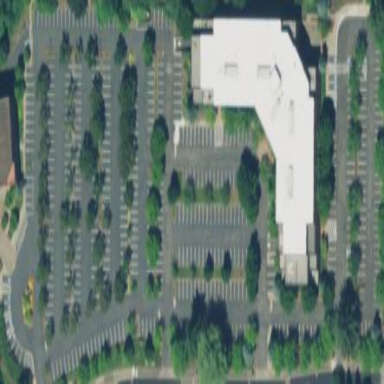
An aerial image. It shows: Parking area.